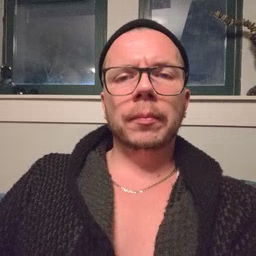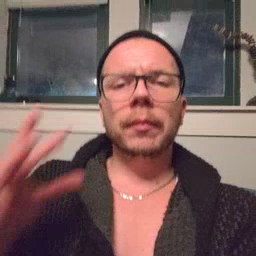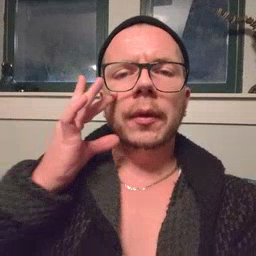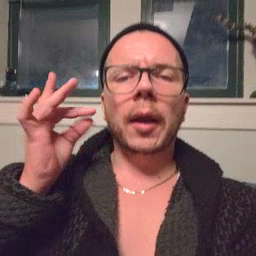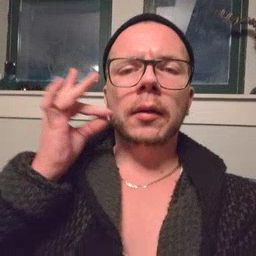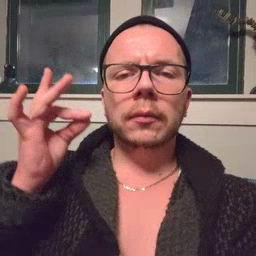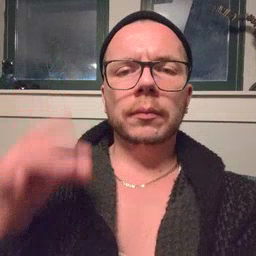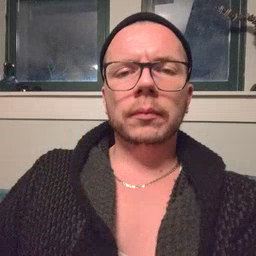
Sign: cat